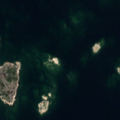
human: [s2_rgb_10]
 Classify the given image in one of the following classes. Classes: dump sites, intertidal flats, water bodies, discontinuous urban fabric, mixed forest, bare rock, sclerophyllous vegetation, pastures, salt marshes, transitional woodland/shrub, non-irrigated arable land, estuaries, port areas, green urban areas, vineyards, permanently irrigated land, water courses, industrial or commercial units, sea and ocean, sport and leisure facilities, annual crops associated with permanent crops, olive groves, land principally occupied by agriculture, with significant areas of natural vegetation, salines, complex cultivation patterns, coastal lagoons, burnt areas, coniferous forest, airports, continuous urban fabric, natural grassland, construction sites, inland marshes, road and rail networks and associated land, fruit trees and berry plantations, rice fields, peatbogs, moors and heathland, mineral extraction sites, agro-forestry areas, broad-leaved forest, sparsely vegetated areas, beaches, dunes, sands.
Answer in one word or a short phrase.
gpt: bare rock, sea and ocean